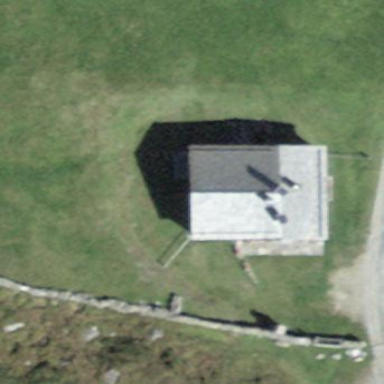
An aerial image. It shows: House with gabled roof. The roof extends across the building.